Aerial crown-view tile of a tropical tree (Barro Colorado Island, Panama), acquired 20241216:
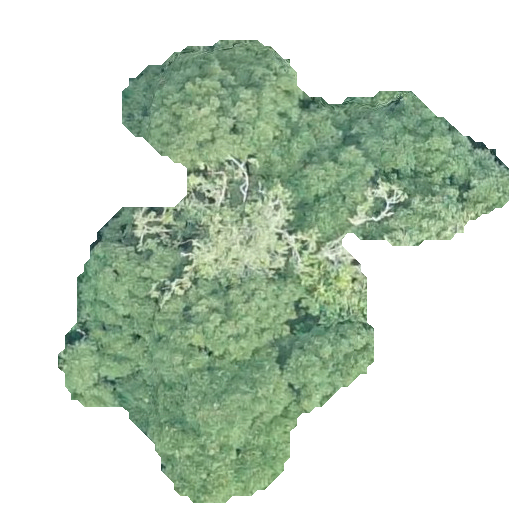
Species: Handroanthus guayacan
GBIF accepted scientific name: Handroanthus guayacan
Crown area: 164.088 m²